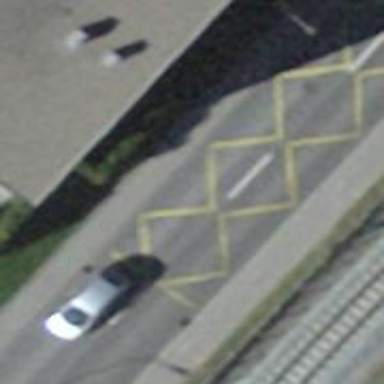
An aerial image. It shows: Sidewalk that serves as public transport platform.